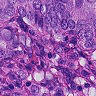
Metastatic tissue present: yes